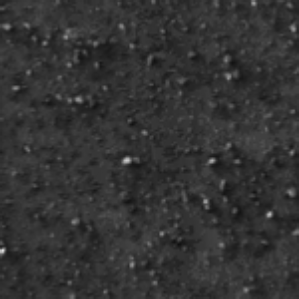
Label: frost